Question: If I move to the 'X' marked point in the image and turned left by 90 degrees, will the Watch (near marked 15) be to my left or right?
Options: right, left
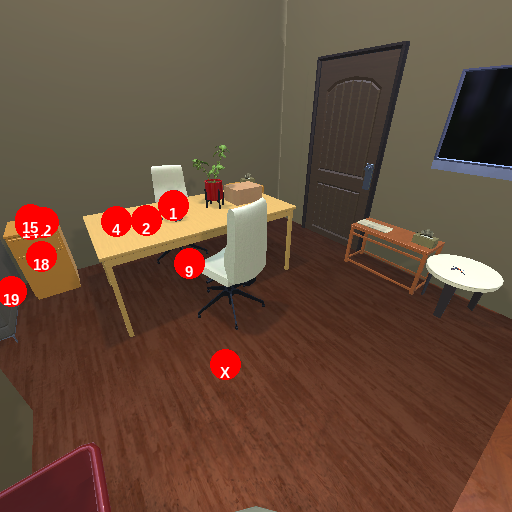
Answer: right